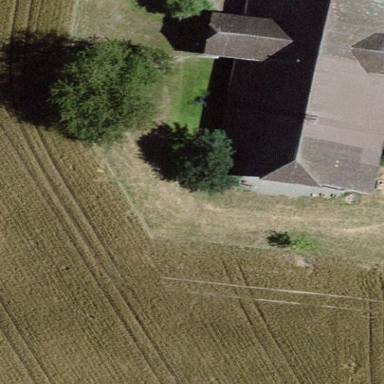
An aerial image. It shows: Farm building.